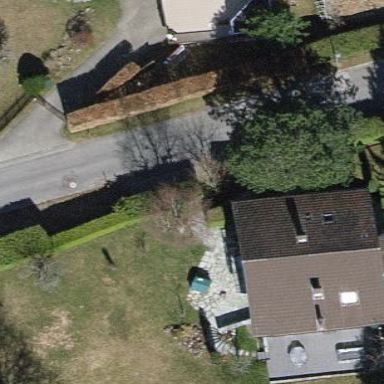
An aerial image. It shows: Detached building with gabled roof.